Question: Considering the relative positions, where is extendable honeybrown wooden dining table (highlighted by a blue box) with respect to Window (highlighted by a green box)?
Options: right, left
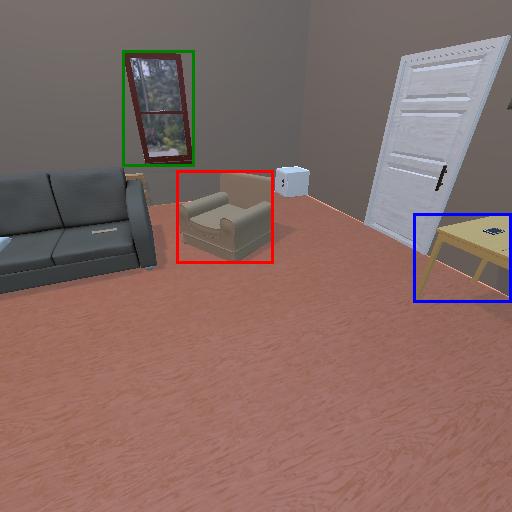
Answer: right